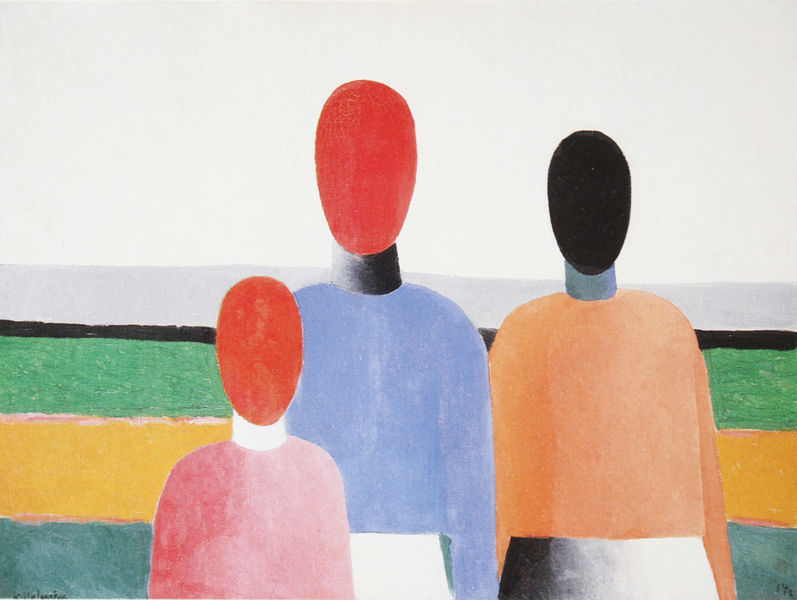
Titel: Drei weibliche Figuren
Künstler: Kasimir Malewitsch
Standort: St. Petersburg
Institution: Staatliches Russisches Museum
Schlagwörter: blau, gruppe, himmel, kopf, körper, mann, meer, weiß, frauen, gelb, grün, menschen, bunt, frau, grau, hintergrund, köpfe, licht, männer, orange, schwarz, türkis, rot, malerei, rock, gesicht, kleidung, kragen, mensch, hals, signatur, weite, figur, drei, familie, kind, mutter, personen, vater, rosa, kinder, oval, umrisse, moderne, abstrakt, farben, fläche, flächen, modern, farbe, lila, linien, figuren, streifen, balken, rechtecke, punkte, pink, penis, unterschrift, farbflächen, farbfläche, groß, macke, hälse, puppen, senkrecht, kontraste, korpus, himme, waagerecht, geometrie, gesichtslos, rumpf, mack, leger, schwarzgrau, mesnchen, kopfform, grauschwarz, kopfe, bloecke, ohne gesichter